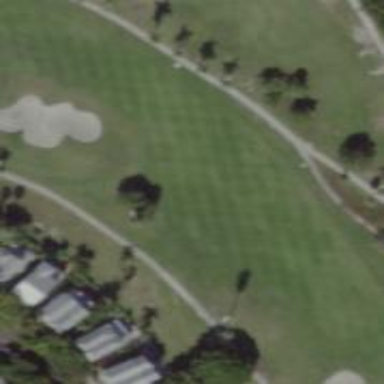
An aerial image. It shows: Grassy area designated as golf fairway.